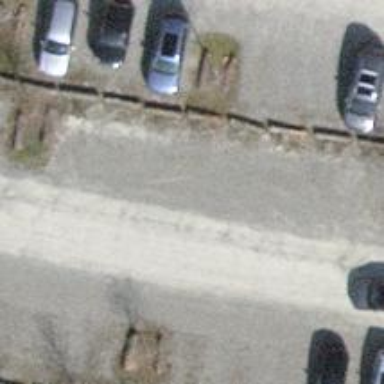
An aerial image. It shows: Compacted parking aisle alongside service road.